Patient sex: F
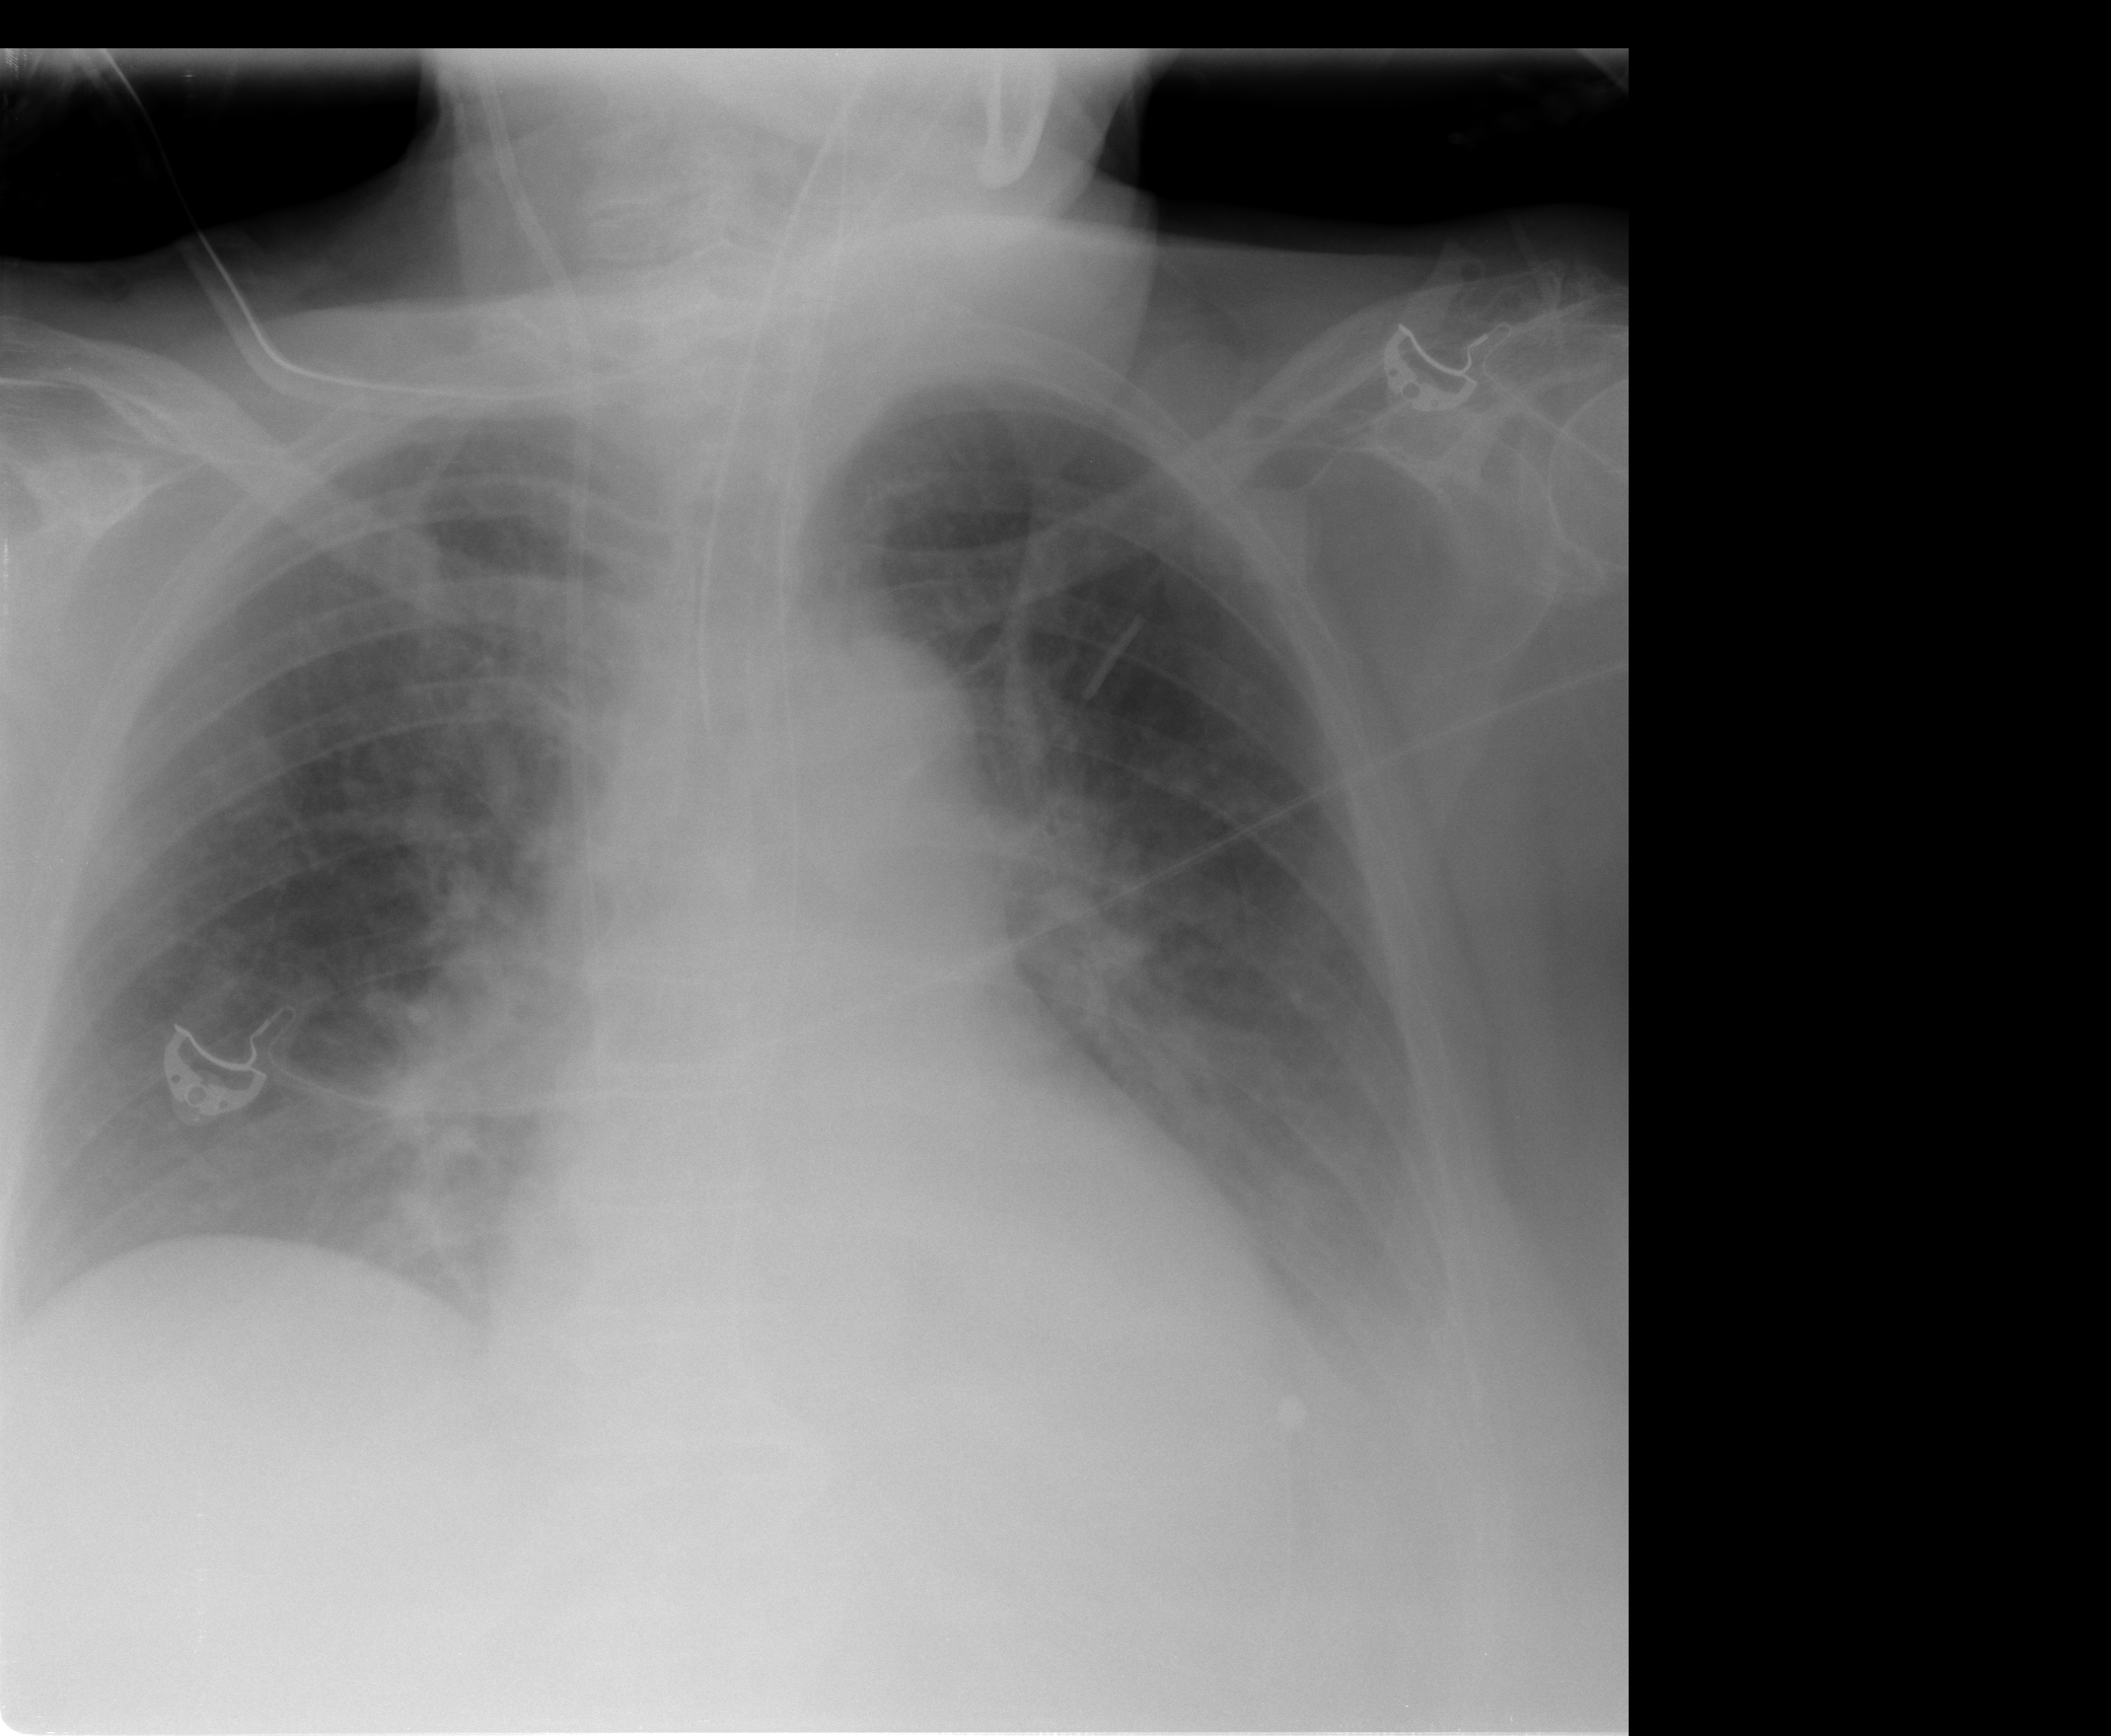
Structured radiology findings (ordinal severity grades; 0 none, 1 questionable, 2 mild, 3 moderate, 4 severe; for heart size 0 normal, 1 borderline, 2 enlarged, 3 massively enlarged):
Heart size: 0
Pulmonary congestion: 2
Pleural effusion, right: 0
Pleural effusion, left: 2
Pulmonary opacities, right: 0
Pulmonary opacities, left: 0
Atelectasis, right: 0
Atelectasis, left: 0